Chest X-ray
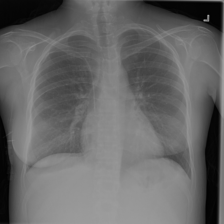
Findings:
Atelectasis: negative
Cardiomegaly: negative
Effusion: negative
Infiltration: negative
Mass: negative
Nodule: negative
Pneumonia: negative
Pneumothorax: negative
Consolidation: negative
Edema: negative
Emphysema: negative
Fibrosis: negative
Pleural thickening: negative
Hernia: negative